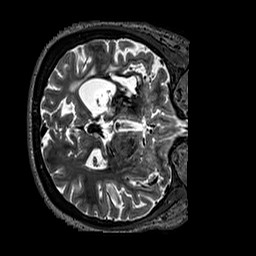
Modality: T2w
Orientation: axial
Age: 31
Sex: female
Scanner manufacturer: siemens
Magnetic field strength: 3 T
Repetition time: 3.2 s
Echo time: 0.567 s